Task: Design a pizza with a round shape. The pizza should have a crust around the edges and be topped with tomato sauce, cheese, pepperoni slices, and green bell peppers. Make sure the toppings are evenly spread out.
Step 401:
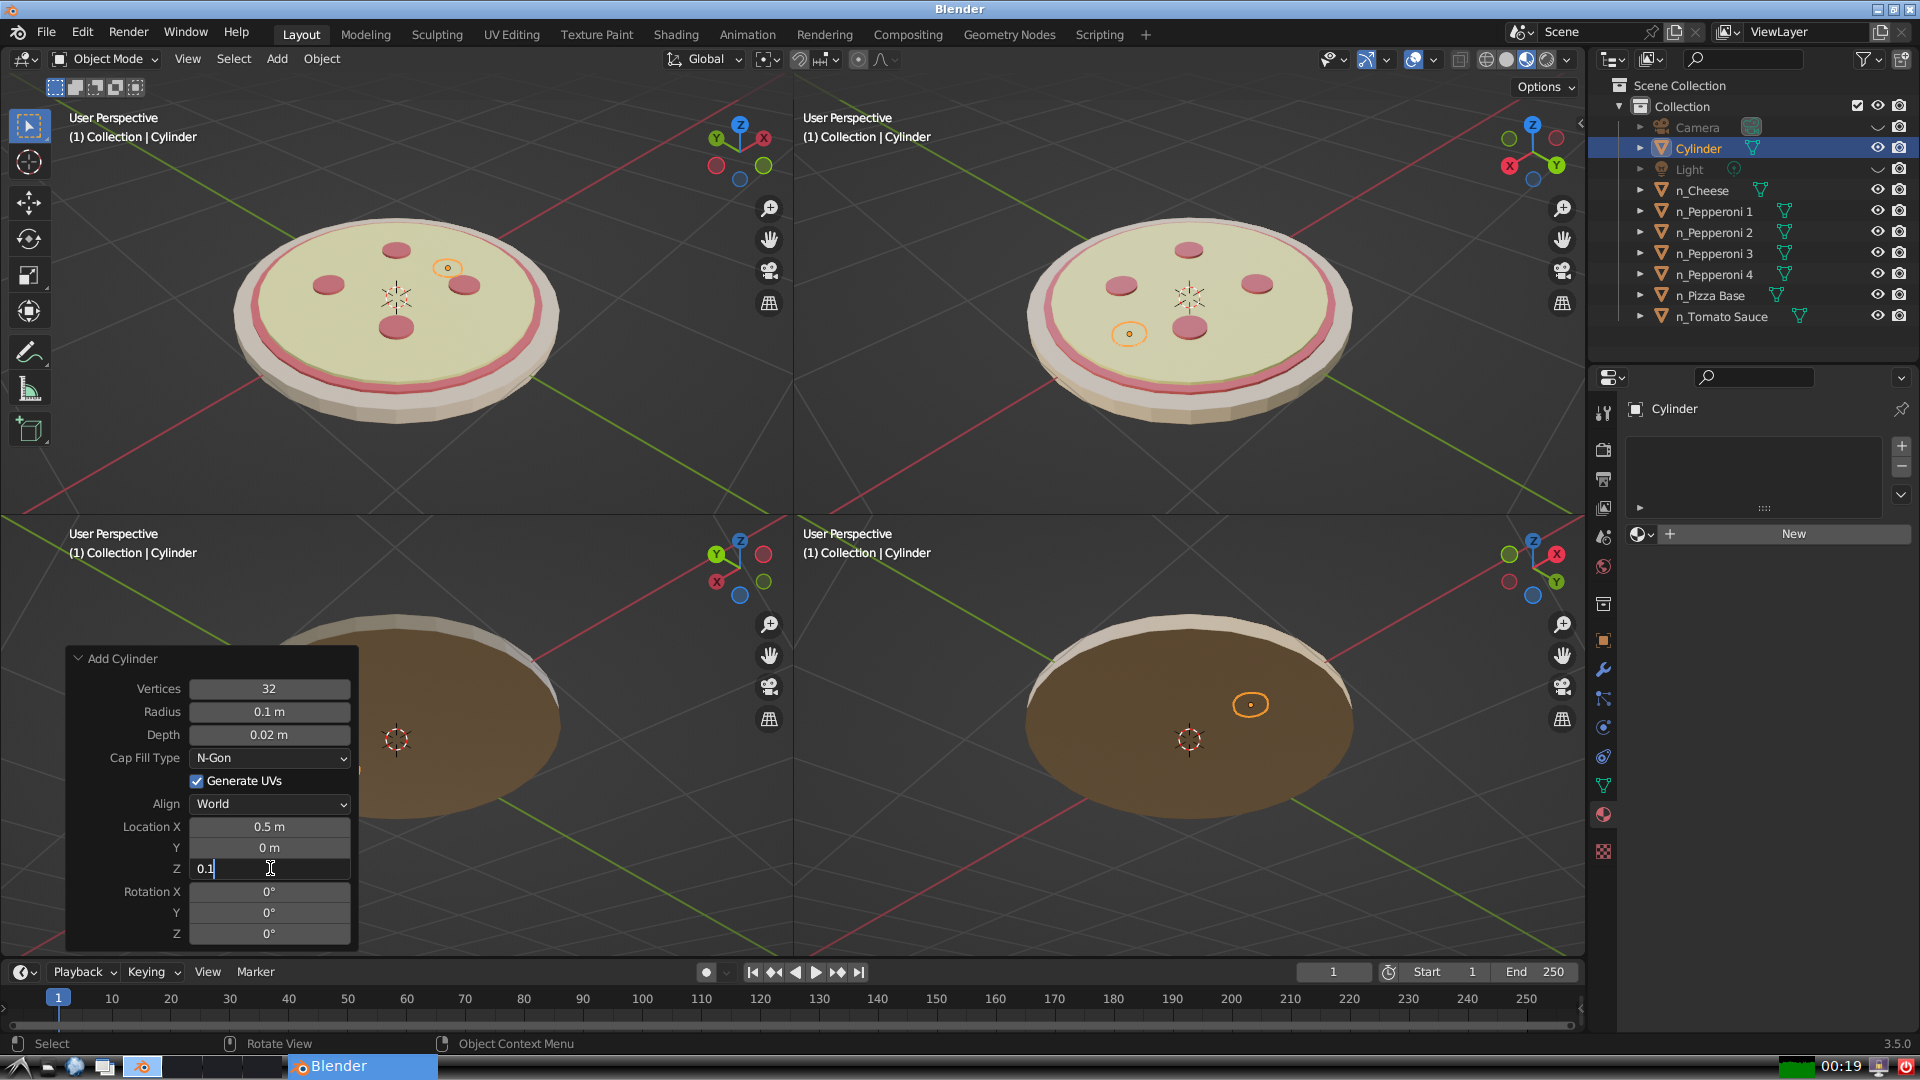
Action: {"key_press": ['Return']}